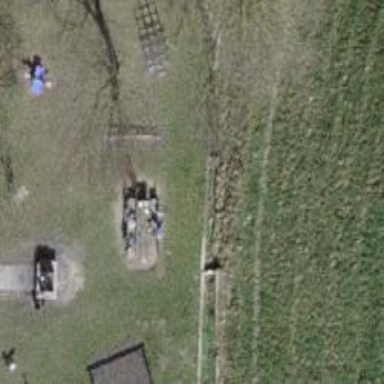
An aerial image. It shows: Picnic table located in leisure land area.